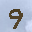
Label: 9